Question: I have an multi threaded Application. One of the property of application is reporting.
User can take one year data day by day
I fetch the database, get the results to the List. Then use Excel (as com object).
Excel is opened and cell values are started to be added from the list.
While these processes are going suddenly I get this message:

Here is my code for excel reporting:
'''
private void RNReportDensityStatistics(List<object[]> _PlateBasedDensityStaticticsList)
{
try
{
RNTakeReportButton.Enabled = false;
RNExcelApp = new RNExcel.Application();
RNExcelApp.Visible = false;
RNWorkBook = RNExcelApp.Workbooks.Add();
RNWorkSheet = (RNExcel.Worksheet)RNExcelApp.ActiveSheet;
RNExcelApp.DisplayAlerts = false;
RNProgressBar.Visible = true;
RNProgressBar.Minimum = 0;
RNProgressBar.Maximum = _PlateBasedDensityStaticticsList.Count;
RNProgressBar.Value = 0;
RNProgressBar.Step = 1;
RNExcelApp.Range["A2"].Value = GetGUIItemString(GUIItemIndex.RNReportDensityStatisticsAutoParkPlate);
RNExcelApp.Range["B2"].Value = GetGUIItemString(GUIItemIndex.RNReportDensityStatisticsAutoParkEntryTime);
RNExcelApp.Range["C2"].Value = GetGUIItemString(GUIItemIndex.RNReportDensityStatisticsAutoParkExitTime);
RNExcelApp.Range["D2"].Value = GetGUIItemString(GUIItemIndex.RNReportDensityStatisticsAutoParkCameraIP);
RNExcelApp.Range["E2"].Value = GetGUIItemString(GUIItemIndex.RNReportDensityStatisticsAutoParkSpaceNo);
RNWorkSheet.Columns[1].AutoFit();
RNWorkSheet.Columns[2].AutoFit();
RNWorkSheet.Columns[3].AutoFit();
RNWorkSheet.Columns[4].AutoFit();
RNWorkSheet.Columns[5].AutoFit();
var row = 2;
foreach (var DensityStatistics in _PlateBasedDensityStaticticsList)
{
row++;
RNWorkSheet.Cells[row, "A"] = DensityStatistics[4];
RNWorkSheet.Cells[row, "B"] = ConvertEpochToDateTime(Convert.ToUInt64(DensityStatistics[2]));
RNWorkSheet.Cells[row, "C"] = ConvertEpochToDateTime(Convert.ToUInt64(DensityStatistics[3]));
RNWorkSheet.Cells[row, "D"] = DensityStatistics[0];
RNWorkSheet.Cells[row, "E"] = DensityStatistics[1];
RNProgressBar.PerformStep();
}
RNWorkSheet.Columns[1].AutoFit();
RNWorkSheet.Columns[2].AutoFit();
RNWorkSheet.Columns[3].AutoFit();
RNWorkSheet.Columns[4].AutoFit();
RNWorkSheet.Columns[5].AutoFit();
string RNExcelReportPath = RNExcelReportPathStartingAdress
+ GetGUIItemString(GUIItemIndex.RNReportPathNameAsPlate)
+ RNPlateSearchTextBox.Text + " "
+ GetGUIItemString(GUIItemIndex.RNReportPathNameAsDensity)
+ ".xlsx";
RNWorkBook.SaveAs(RNExcelReportPath,
misValue,
RNExcelPassword,
misValue,
misValue,
misValue,
RNExcel.XlSaveAsAccessMode.xlExclusive,
misValue,
misValue,
misValue,
misValue,
misValue);
RNWorkBook.Close(true, misValue, misValue);
RNExcelApp.Application.Quit();
RNExcelApp.Quit();
RNReleaseObject(RNWorkSheet);
RNReleaseObject(RNWorkBook);
RNReleaseObject(RNExcelApp);
RNTakeReportButton.Enabled = true;
AddLog(LogIndex.RNReportDensityStatisticsSuc, RNExcelReportPath, string.Empty, string.Empty);
}
catch (Exception ex)
{
RNReleaseObject(RNWorkSheet);
RNReleaseObject(RNWorkBook);
RNReleaseObject(RNExcelApp);
AddException(ex.ToString());
RNTakeReportButton.Enabled = true;
AddLog(LogIndex.RNReportDensityStatisticsFail, string.Empty, string.Empty, string.Empty);
}
finally
{
RNReleaseObject(RNWorkSheet);
RNReleaseObject(RNWorkBook);
RNReleaseObject(RNExcelApp);
RNTakeReportButton.Enabled = true;
RNProgressBar.Value = _PlateBasedDensityStaticticsList.Count;
RNProgressBar.Update();
}
}
private void RNReleaseObject(object obj)
{
try
{
System.Runtime.InteropServices.Marshal.FinalReleaseComObject(obj);
if (System.Runtime.InteropServices.Marshal.AreComObjectsAvailableForCleanup())
{
System.Runtime.InteropServices.Marshal.CleanupUnusedObjectsInCurrentContext();
}
obj = null;
}
catch (Exception ex)
{
obj = null;
AddTrace("Unable to release the Object ");
AddException(ex.ToString());
}
finally
{
GC.Collect();
GC.WaitForPendingFinalizers();
GC.Collect();
GC.WaitForPendingFinalizers();
}
}
'''
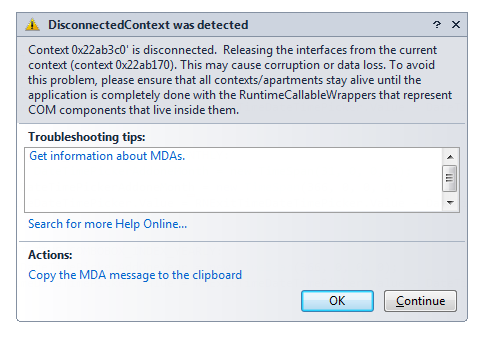
Answer: There is no need to use COM object for reporting. I solved my problem by not using com object to use excel for reporting.
There are different tools for reporting and using excel for it
1. Open XML SDK : http://www.microsoft.com/en-us/download/details.aspx?id=5124
Documentation <URL>
1. If Open XML SDK syntax is hard for you then you can use: http://spreadsheetlight.com/
Documentation is very well and Vincent (<URL> is really helpful for your questions.
1. If your application does not require some kind of charts then you can use: http://closedxml.codeplex.com/
Both of spreadsheetlight and Closed XML are based on Open XML SDK and from my experience I do not any kind of disconnected contex problem.
If you need to protect your excel files you can use: <URL>
You have a password protected zipped xlsx file.
In consequence, you dont need to use COM object, interop services and Excel.Exe in your computer.
I wish the suggestions are helpful and thank you for all who developed SpreadSheetLight and Closed XML and Open XML